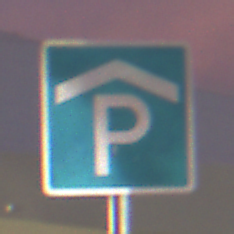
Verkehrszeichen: Parkhaus
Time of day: SunriseSunset
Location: Outdoor (Urban)
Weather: PartlyCloudy
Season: NotSpecified
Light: Artificial